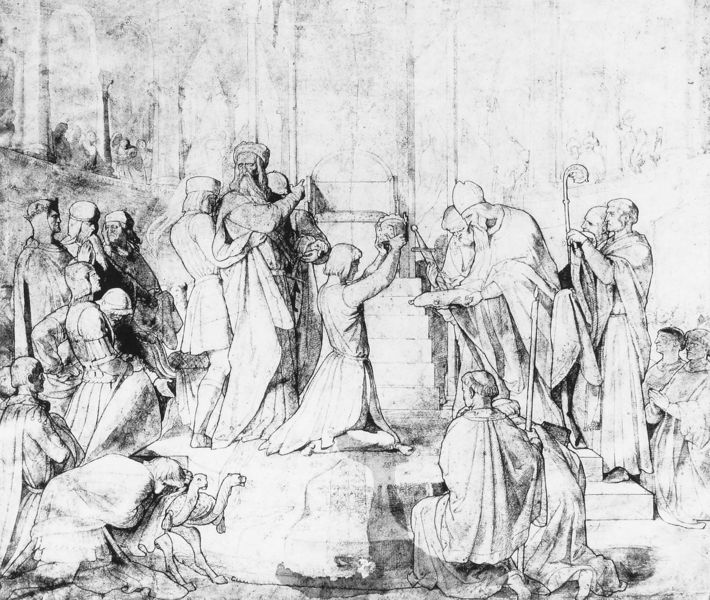
Titel: Entwurf der Krönung Ludwig des Frommen
Künstler: Alfred Rethel
Institution: Dresden, Staatliches Kupferstichkabinett
Schlagwörter: skizze, zeichnung, alt, kirche, gewand, krone, stab, graphik, saal, treppe, bischof, kaiser, könig, stufen, schwarz weiß, radierung, schwert, napoleon, helm, mittelalter, krönung, priester, mönch, historismus, karl, knappe